Question: This page <URL>.

Can someone explain what causes this problem? How come even browser's native tools are affected? And is there a way to get the element's correct position via JavaScript?
Thanks.
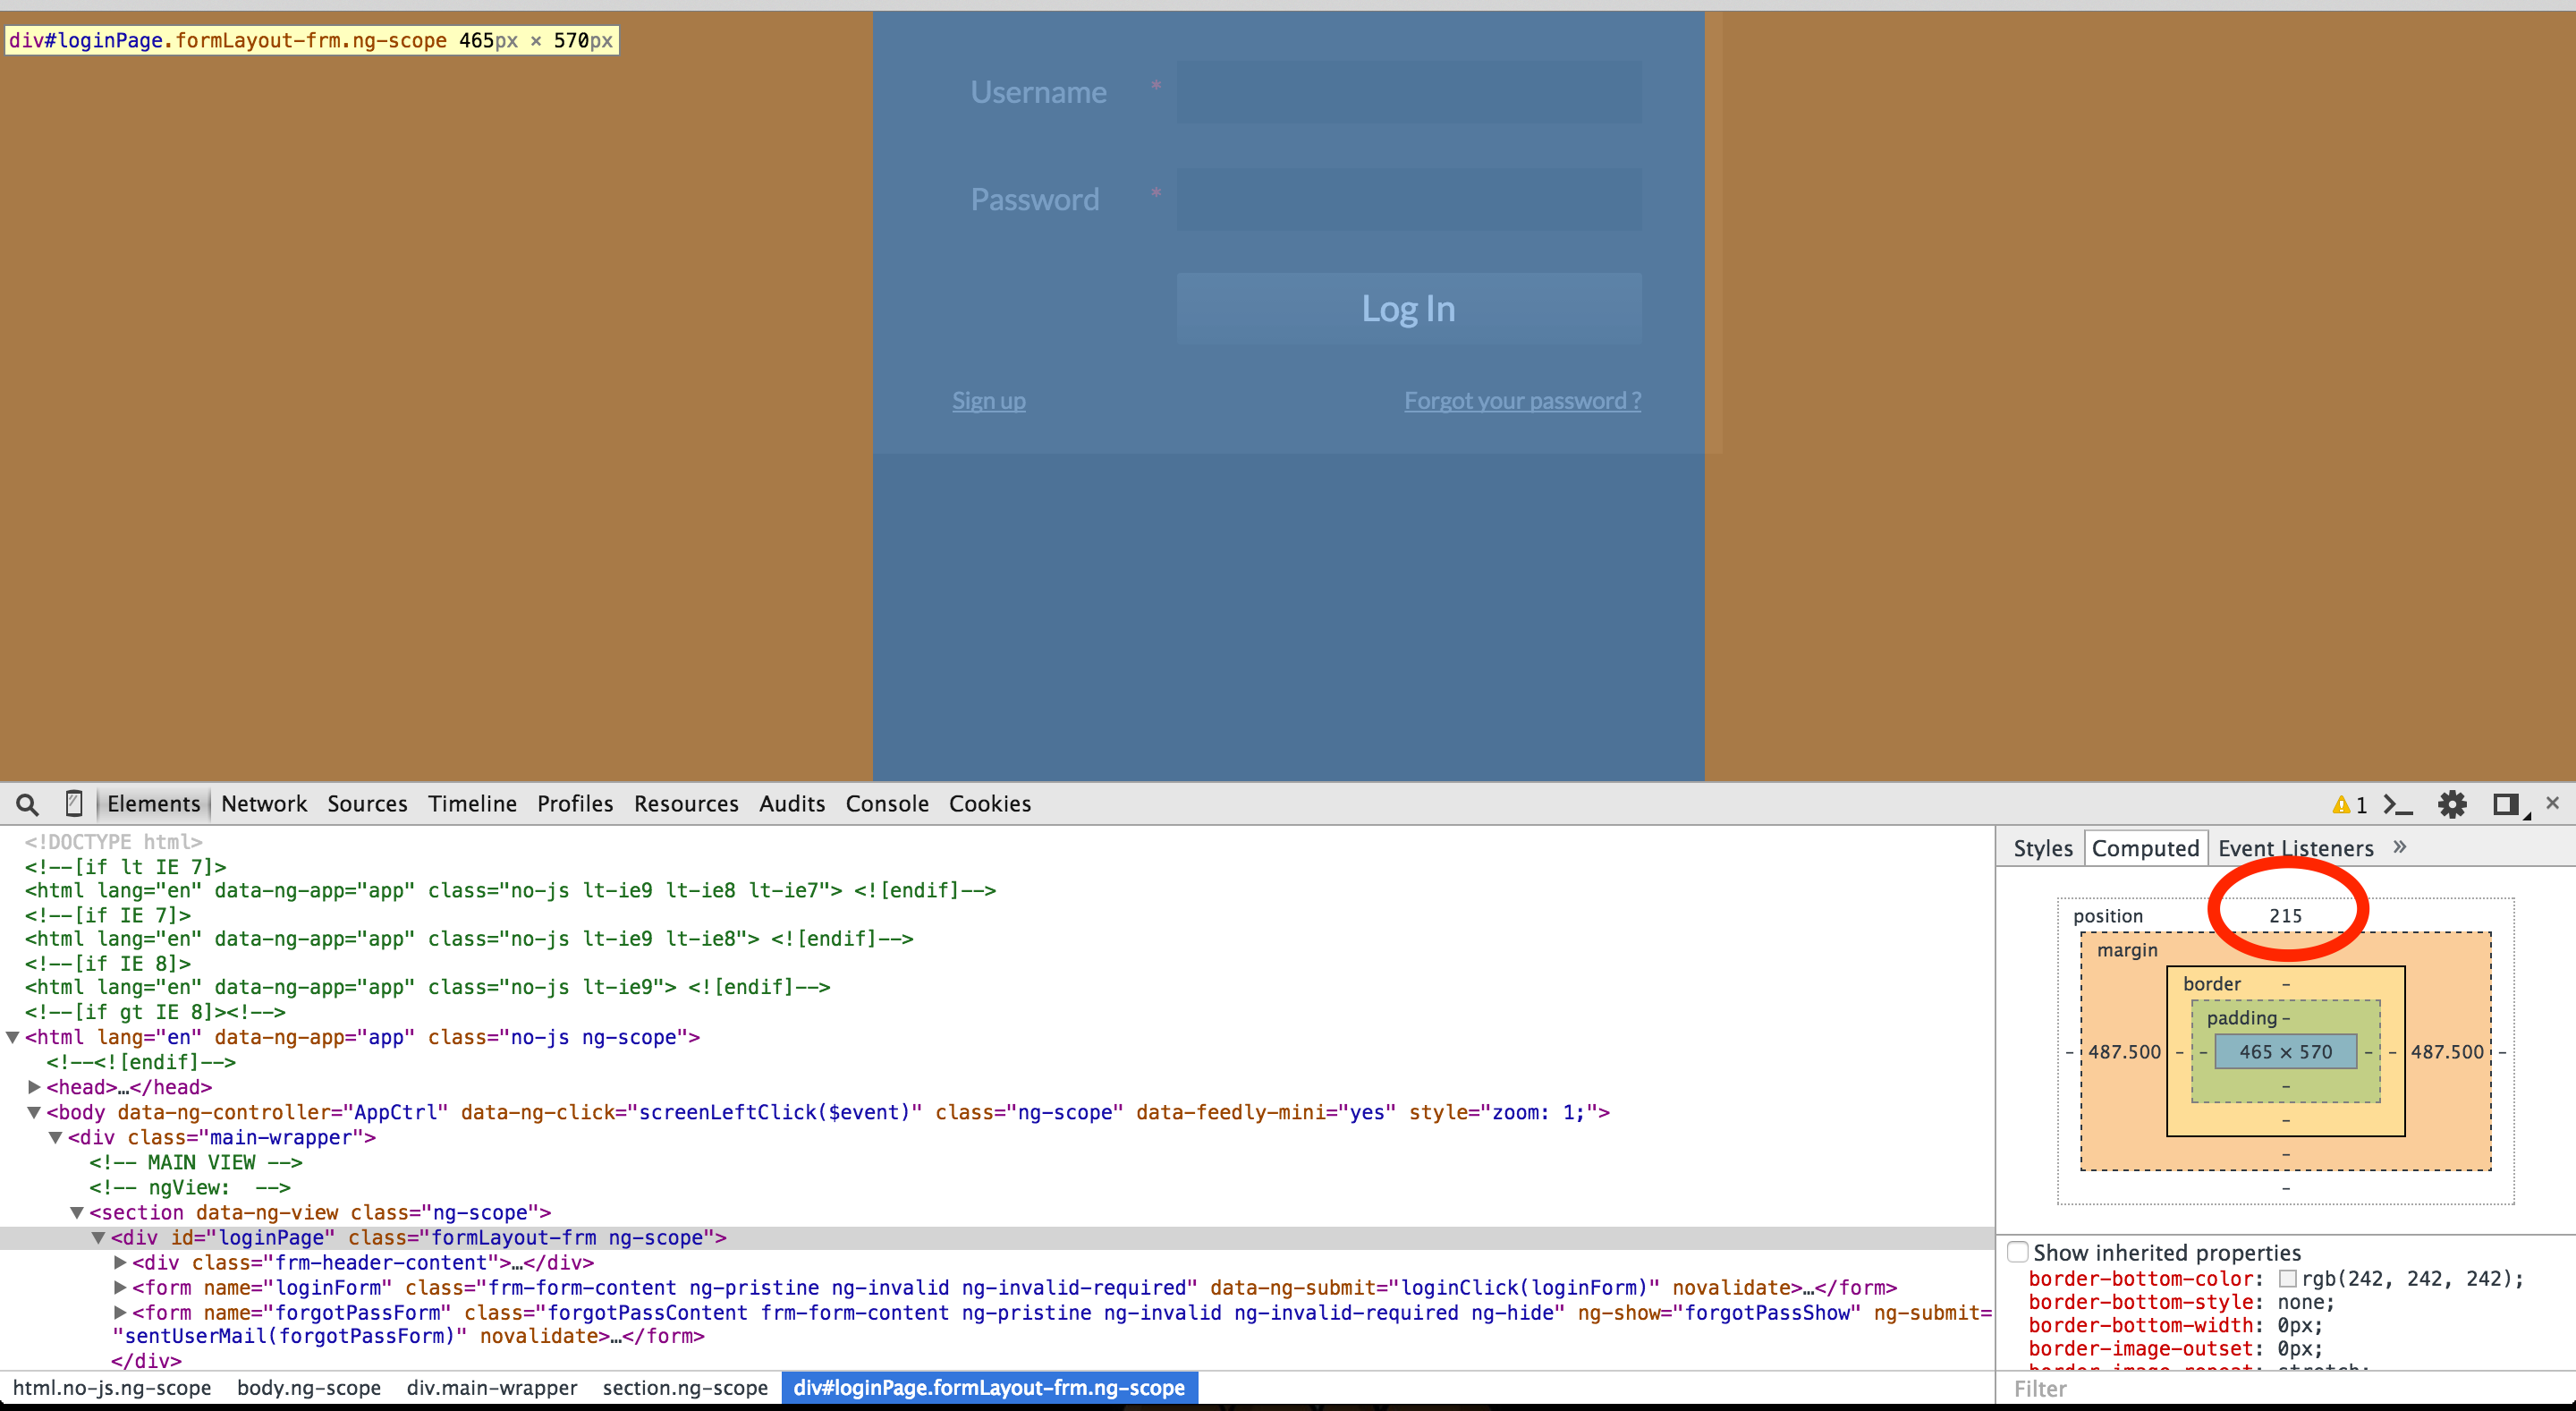
Answer: It is a common way to center vertically an element of unknown height.
The top position is set to 50%, that makes the top of the element be at the center of the parent (this 50% relates to the parent height)
And the element is transformed with a vertical translation of 50%. This is related to the element height, and makes the element move vertically until it's center is at the center of the parent
'''
top: 50%;
transform: translateY(-50%);
'''
The top value that you get is prior to the transform. This is behaviour, but visually you see the transformed element.
Much better explained <URL> Look at the -> vertically -> block level -> unknown height